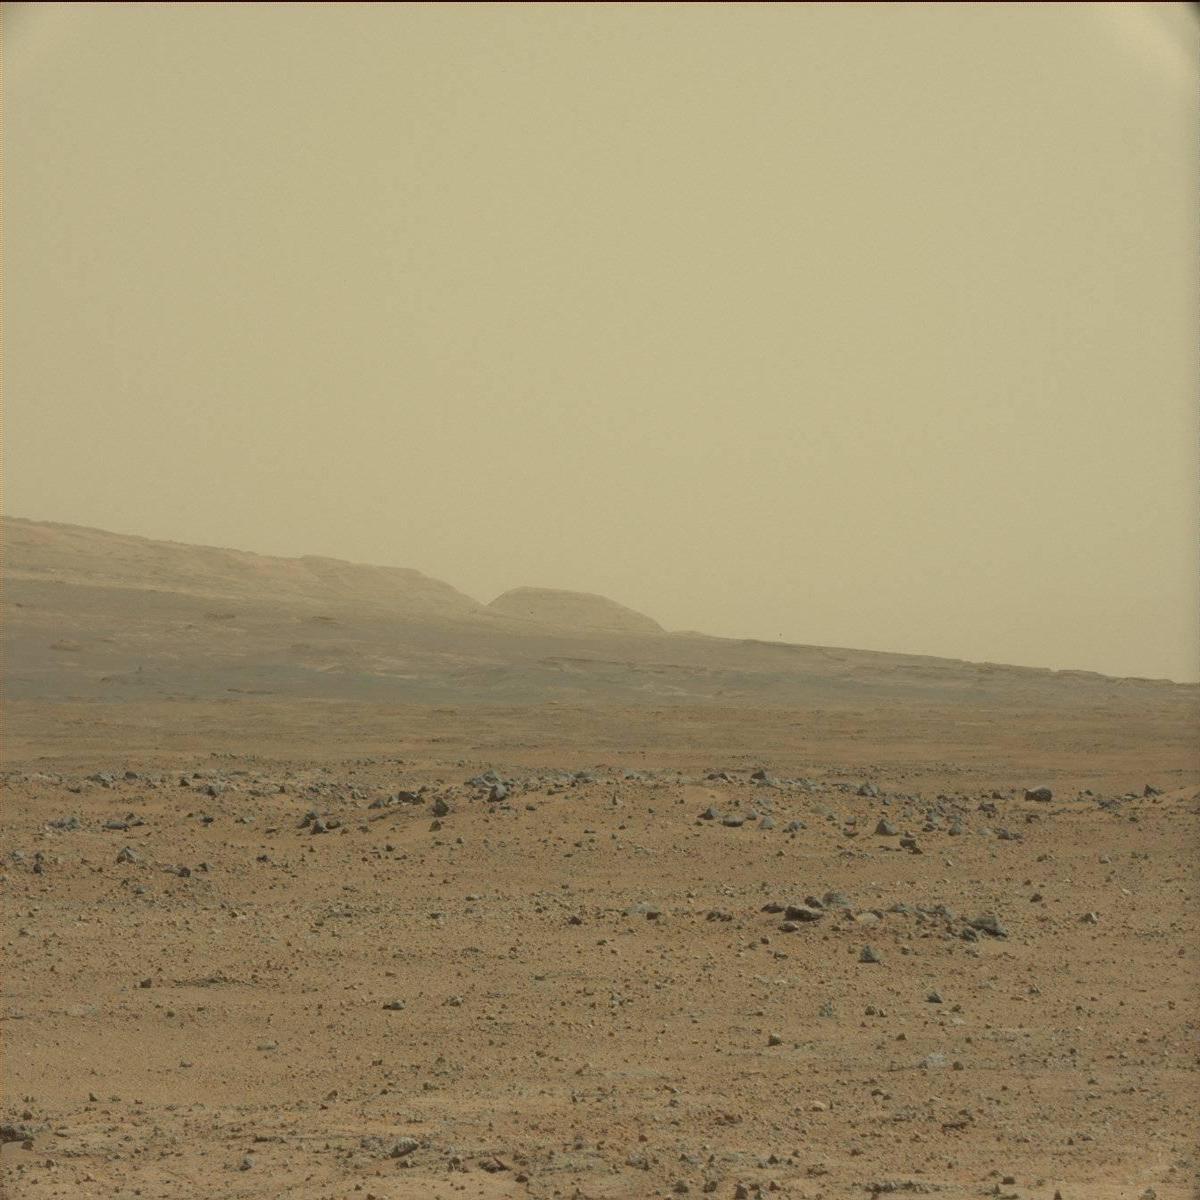
Terrain classes present: Bedrock, Ridge, Rock, Sand / Soil, Sky